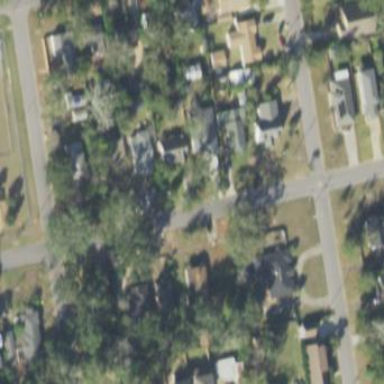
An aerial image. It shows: Residential area consisting of single-family homes.